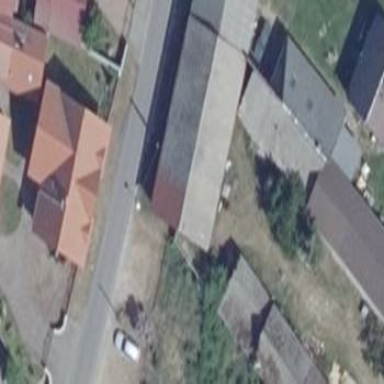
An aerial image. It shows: Building with gabled roof oriented along and colored grey.